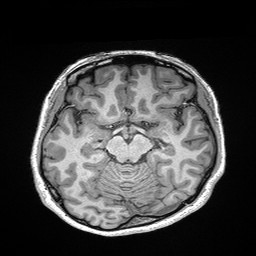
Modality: T1w
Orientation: coronal
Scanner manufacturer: siemens
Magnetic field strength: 3 T
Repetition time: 2.3 s
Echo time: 0.00298 s